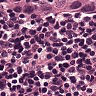
Metastatic tissue present: yes